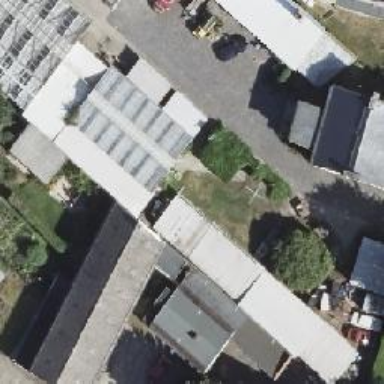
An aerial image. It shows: Greenhouse.